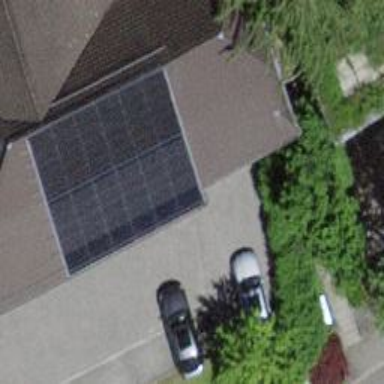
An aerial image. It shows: Solar power generator using photovoltaic panels.